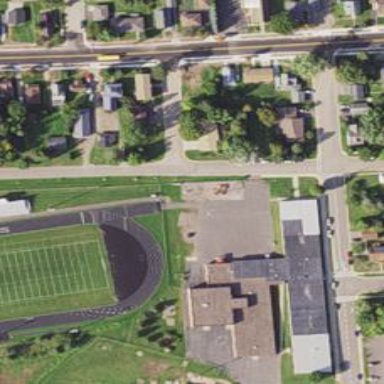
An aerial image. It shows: School building.